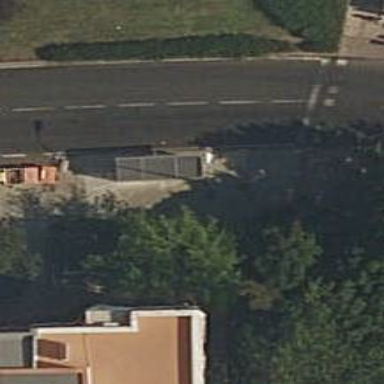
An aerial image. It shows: Bus stop with platform for public transport.